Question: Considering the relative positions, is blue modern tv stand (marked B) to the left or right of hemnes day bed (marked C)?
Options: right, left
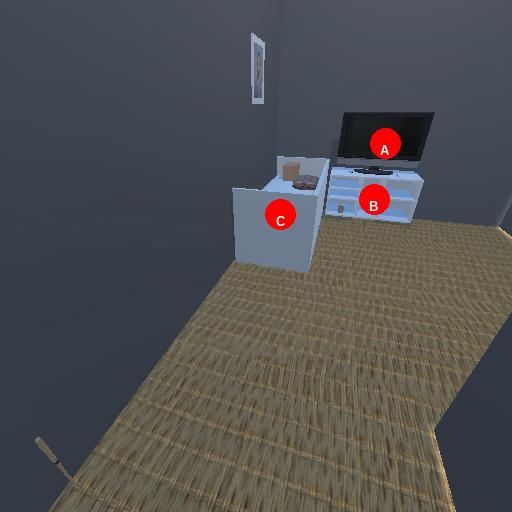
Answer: right